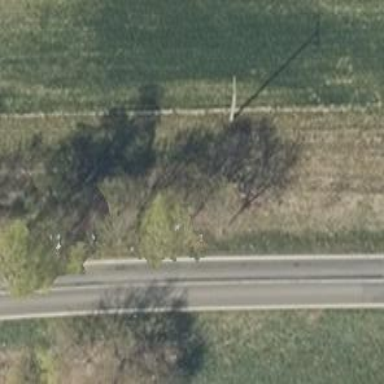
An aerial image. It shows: Minor power line with three cables.